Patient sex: M
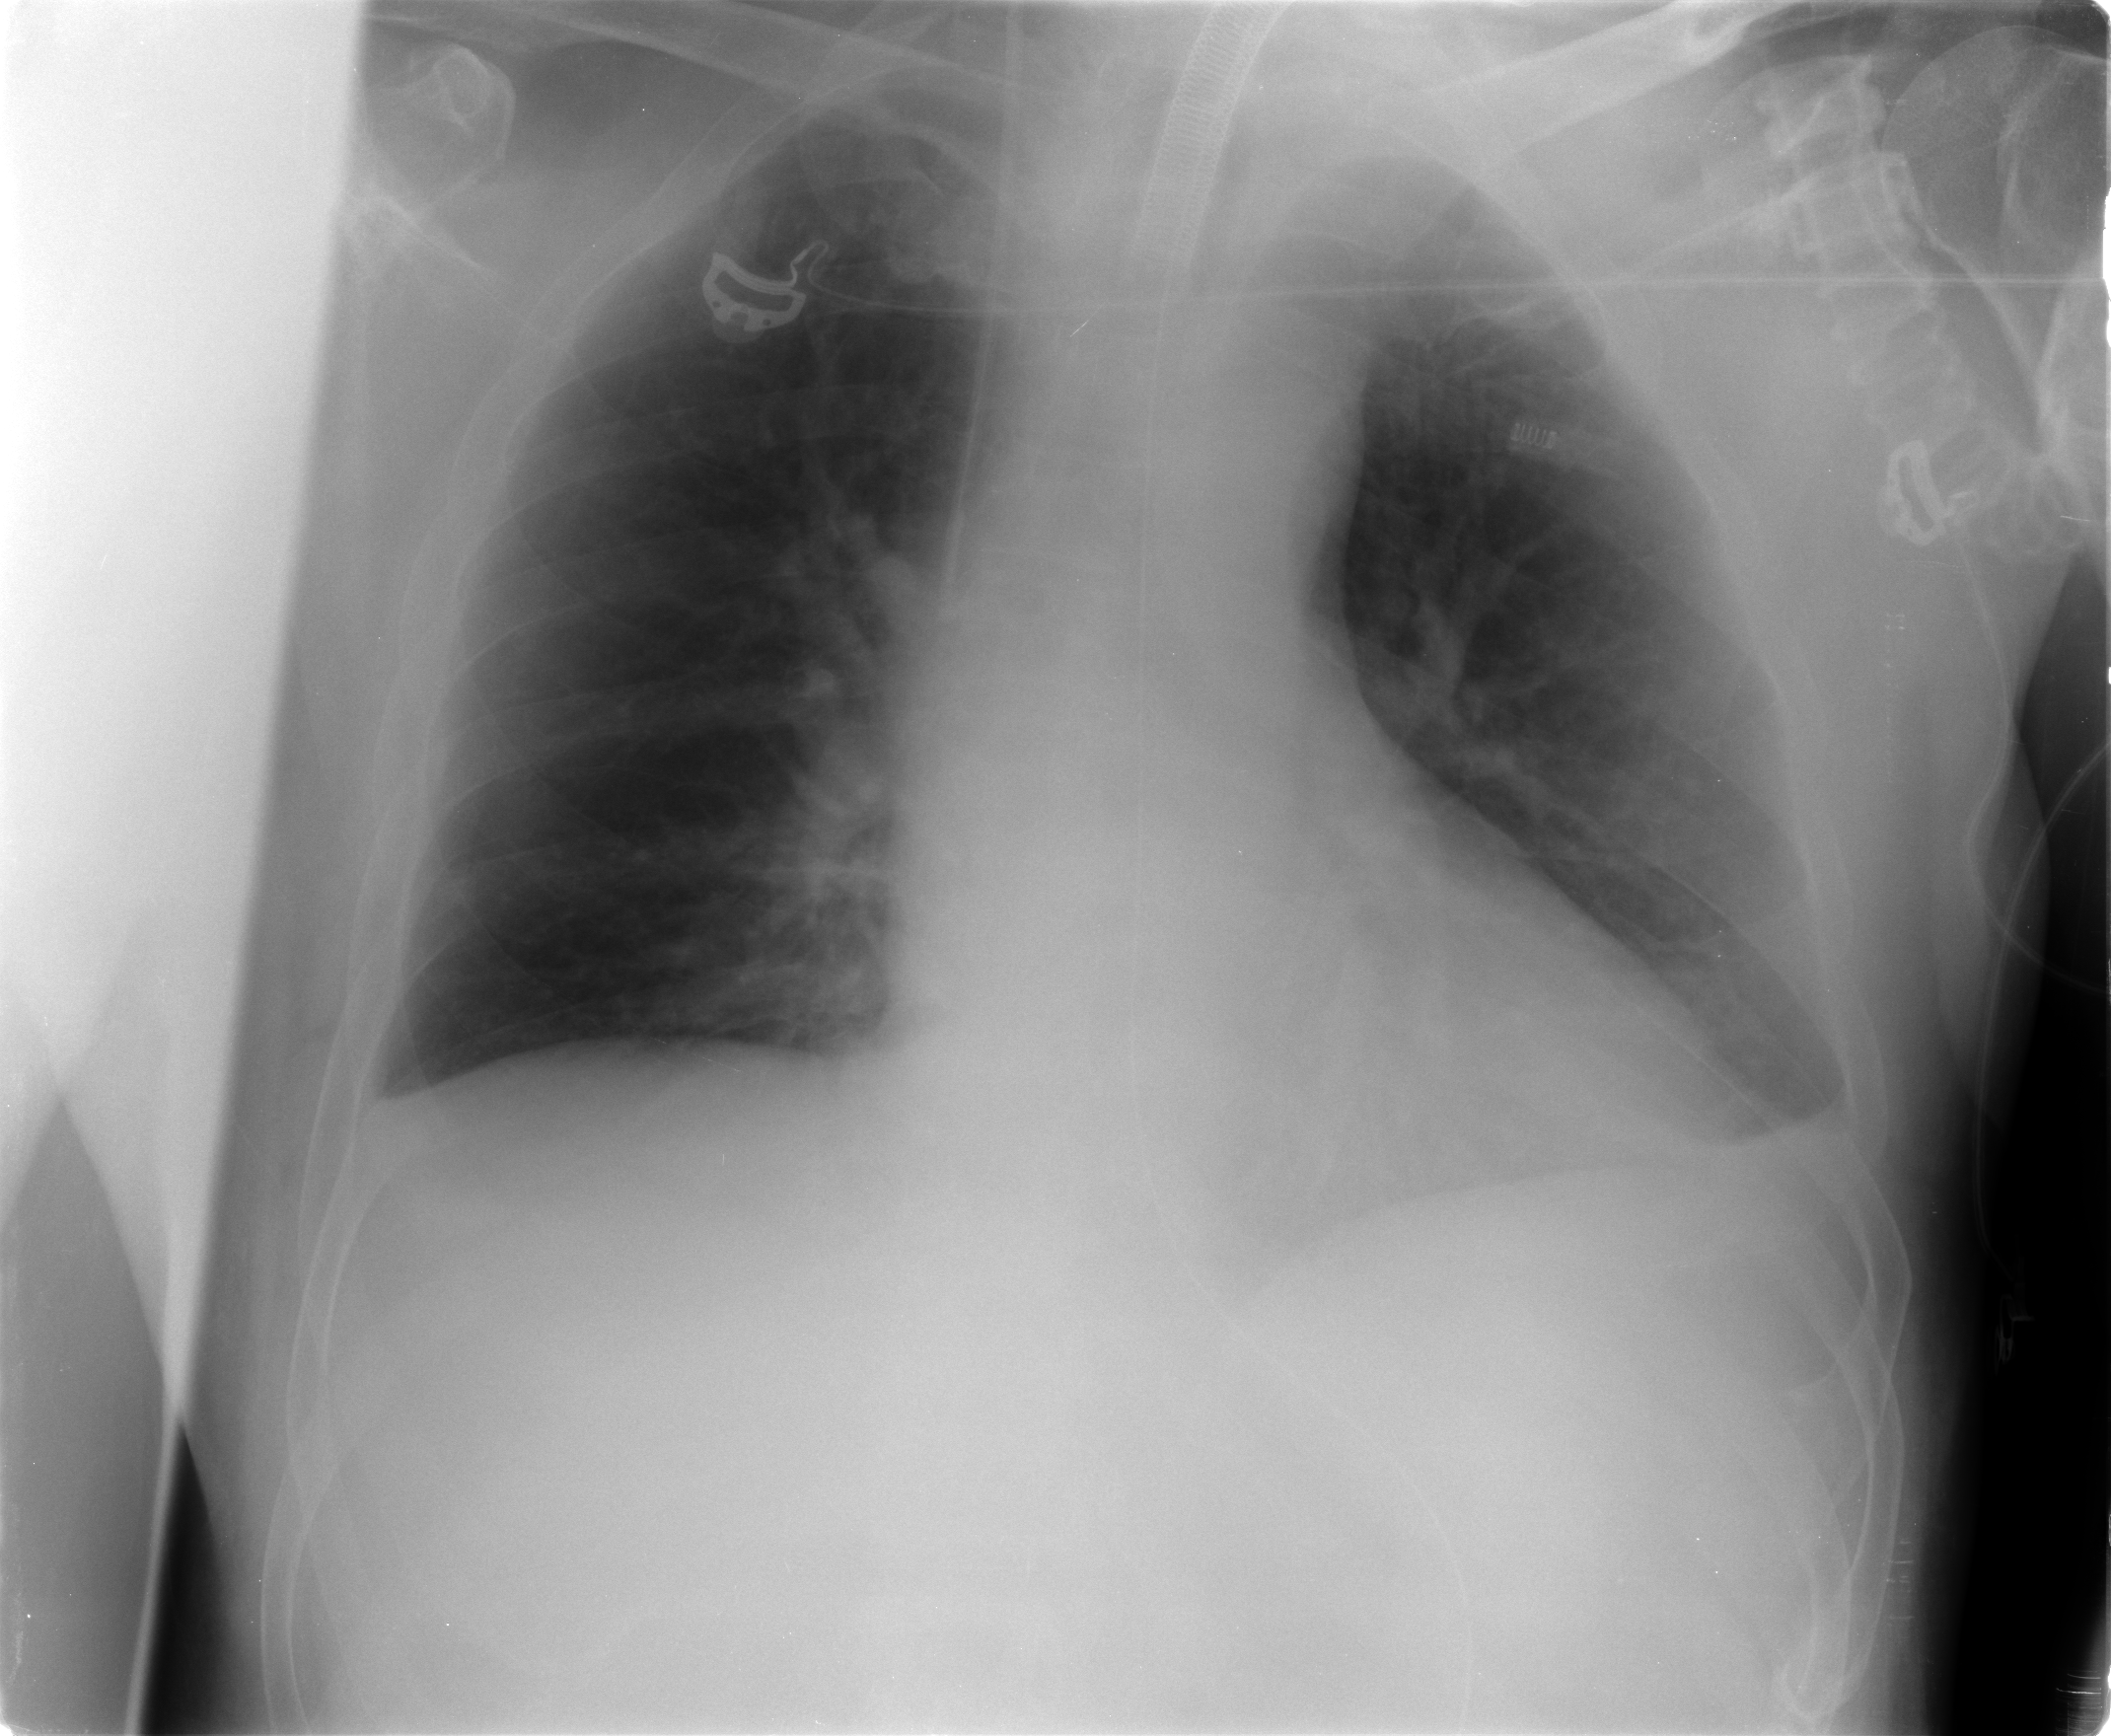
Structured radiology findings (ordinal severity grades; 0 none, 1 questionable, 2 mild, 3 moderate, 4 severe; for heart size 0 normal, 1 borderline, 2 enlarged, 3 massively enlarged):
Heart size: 0
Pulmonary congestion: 0
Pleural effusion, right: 0
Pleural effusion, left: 1
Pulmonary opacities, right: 0
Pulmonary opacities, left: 0
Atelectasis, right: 0
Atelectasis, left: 0